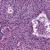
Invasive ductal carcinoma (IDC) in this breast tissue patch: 1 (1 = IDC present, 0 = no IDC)